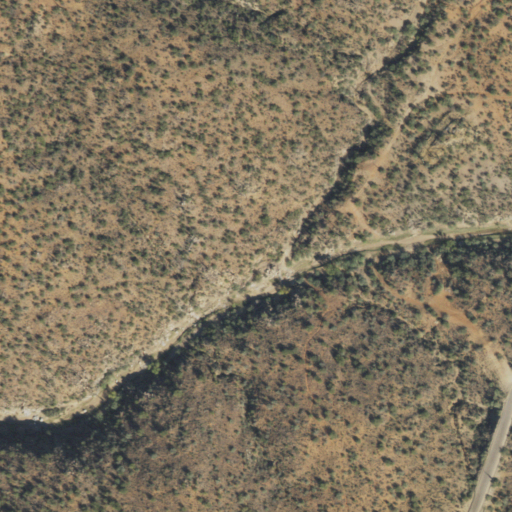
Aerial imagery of valley in Arizona named American Gulch containing shrub, open development, and grassland